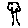
Label: tree